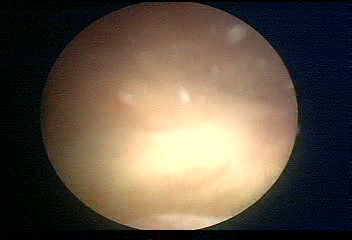
Modality: WLC
Class: Normal mucosa
Bladder cancer association: No